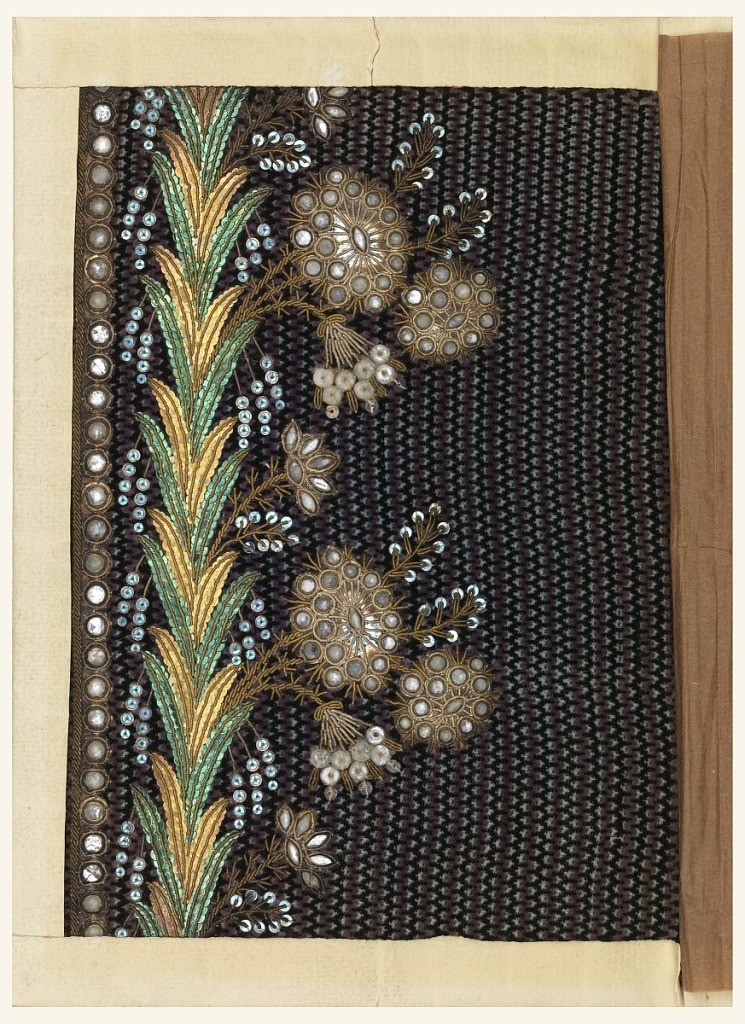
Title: Embroidery sample
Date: ca. 1790–1800
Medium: silk, metal wire, foil, sequins, glass and paper Technique: embroidered on cut voided supplementary warp pile (velvet)
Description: Floral design embroidered with silver and gold wire, gold and green and blue sequins, foil and bits of clear glass on a black and purple ground of small vertical zigzags.